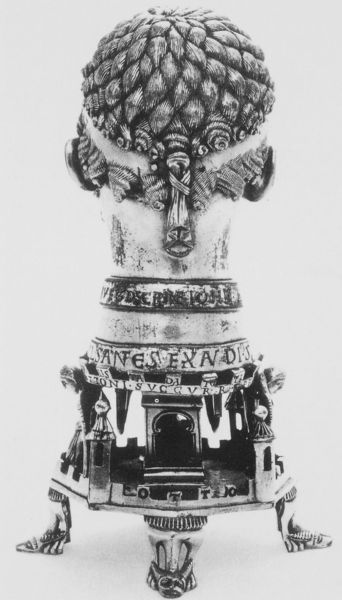
Titel: Cappenberger Kopf
Standort: Cappenberg, Pfarrkirche (EU - D)
Schlagwörter: kopf, frisur, schwarz, weiss, ornament, gesicht, hals, kirche, figur, gold, haare, locken, ofen, füße, haarband, inschrift, ornamente, plastik, ring, gefäß, schwarzweiss, reliquie, christentum, sante